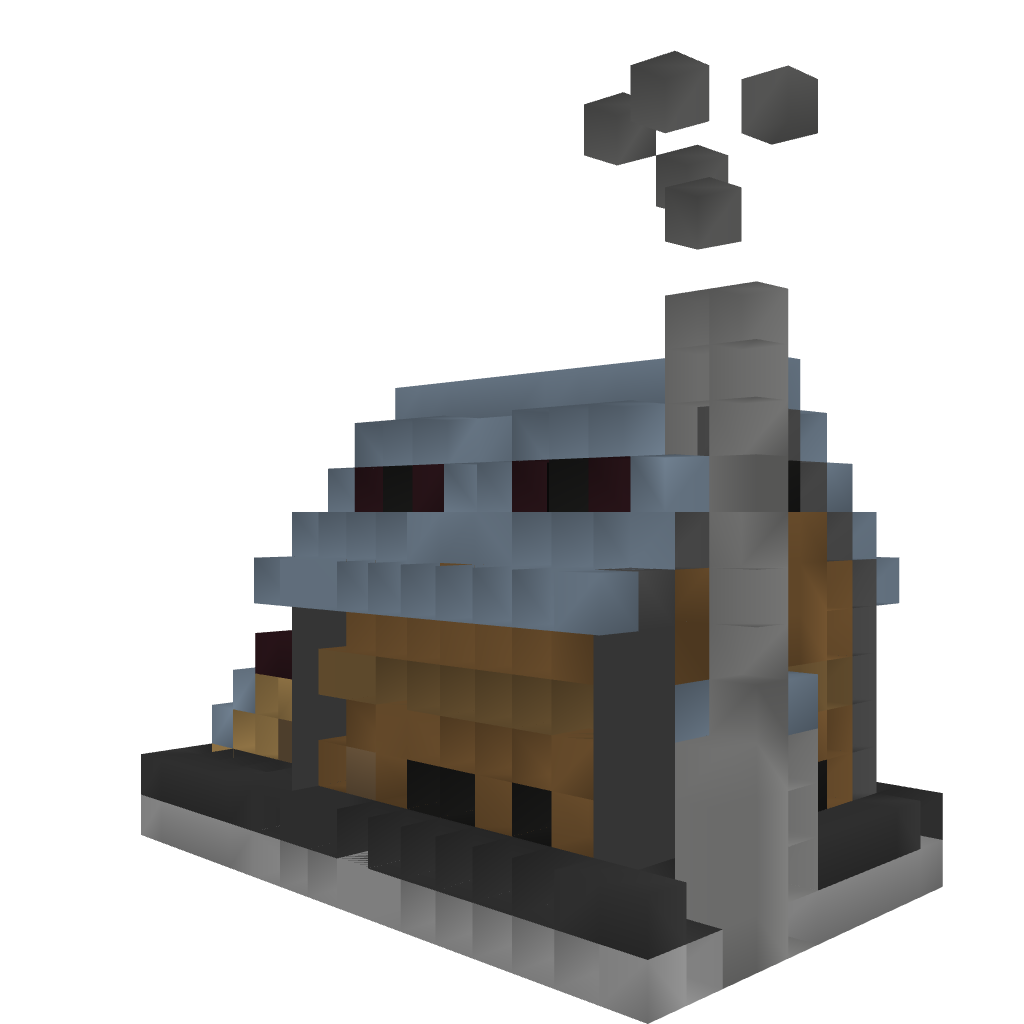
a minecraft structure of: Two Story House with Shed